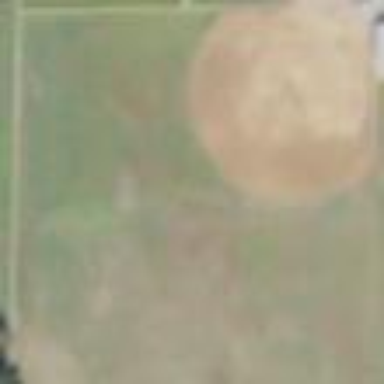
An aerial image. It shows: Softball pitch for leisure land activities.